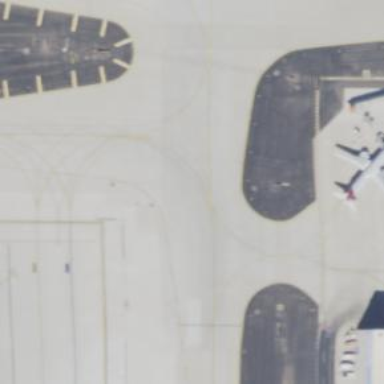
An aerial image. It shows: Image of taxiway at airport.